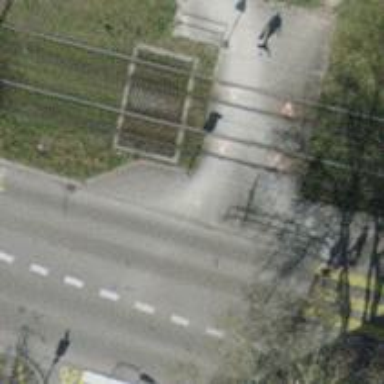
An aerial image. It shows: Tram crossing on the railway.